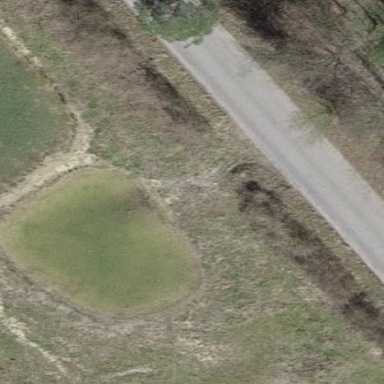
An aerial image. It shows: Pond with natural water.